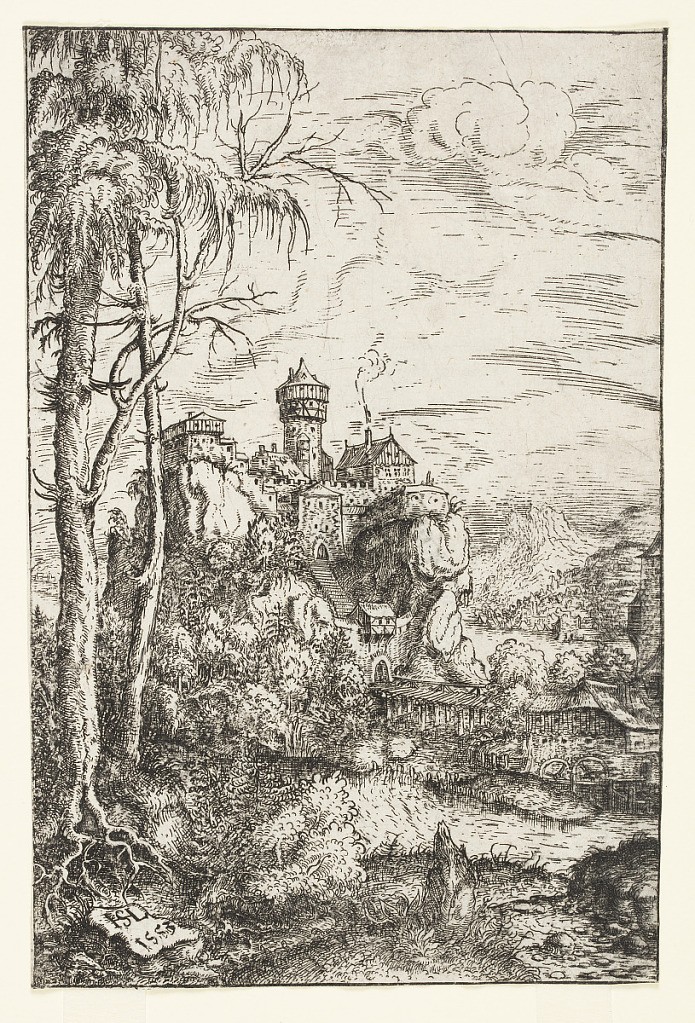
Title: Landscape with Castle and Bridge
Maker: Hans Sebald Lautensack, German, 1524 – 1561
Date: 1553
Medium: Etching on off-white laid paper
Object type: Print
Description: Vertical rectangle. Landscape: in the middleground a river over which a wooden bridge is shown joining a village, right, to the entrance of a citadel. The citadel is built upon a high rock. In the foreground, at left, are two large trees.